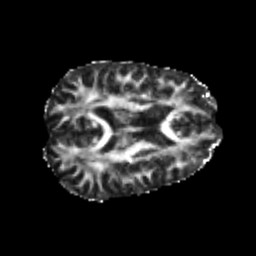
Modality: FA
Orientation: axial
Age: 24
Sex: male
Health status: healthy
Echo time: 0.074 s